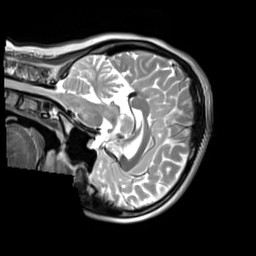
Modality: T2w
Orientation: sagittal
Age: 30
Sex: female
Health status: ill
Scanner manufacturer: siemens
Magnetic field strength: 3 T
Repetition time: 2.8 s
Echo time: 0.326 s